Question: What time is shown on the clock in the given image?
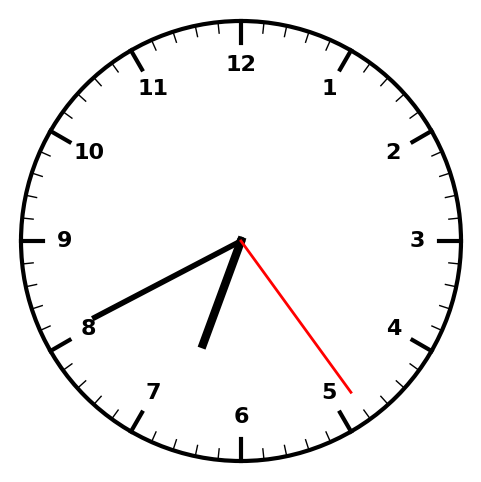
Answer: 06:40:24